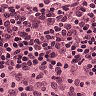
Metastatic tissue present: no